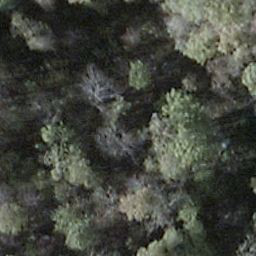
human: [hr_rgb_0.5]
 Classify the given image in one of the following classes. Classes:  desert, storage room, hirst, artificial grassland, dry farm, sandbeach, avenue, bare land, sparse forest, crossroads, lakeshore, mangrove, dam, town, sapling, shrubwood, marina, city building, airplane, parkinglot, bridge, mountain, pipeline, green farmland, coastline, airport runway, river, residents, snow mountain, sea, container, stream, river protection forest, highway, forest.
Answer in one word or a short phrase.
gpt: shrubwood